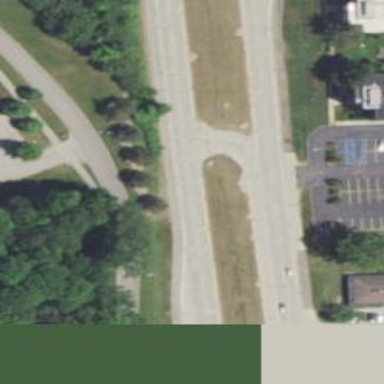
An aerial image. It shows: Asphalt road with primary link designation.